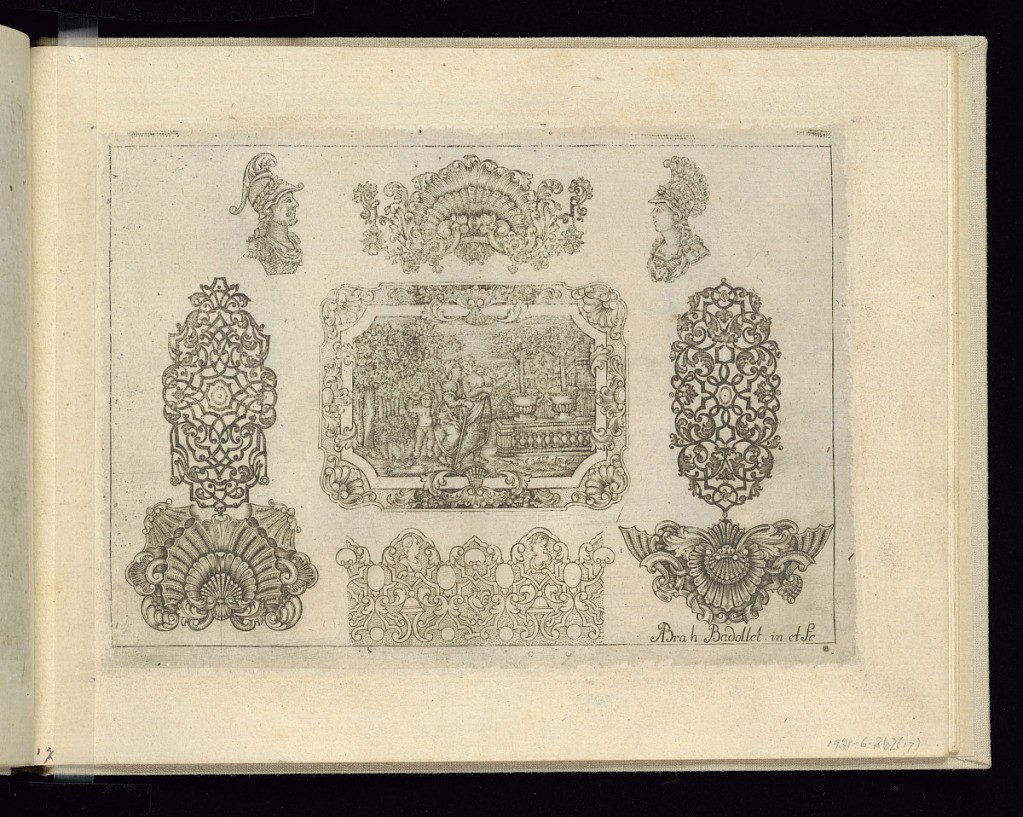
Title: Ornament Designs
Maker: Abraham Badollet, French, active eightenth century
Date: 1734
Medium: Engraving on laid paper
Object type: Print
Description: Page of ornament designs, including an ornament frame around a central figural scene in a garden, helmeted heads, and freestanding motifs. The plate is signed.